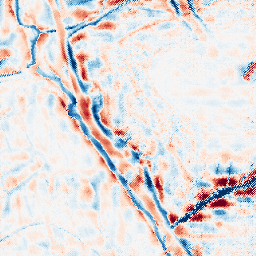
Category: wavelet
Decomposition family: wavelet_dwt
Decomposition parameters: wavelet: db4
level: 4
Upsampling method: regularized
Upsampling parameters: scale: 4
lambda_reg: 0.1
Upsampling scale: 4